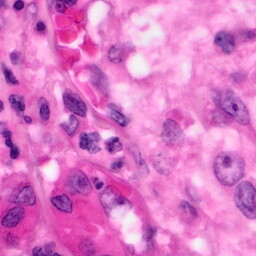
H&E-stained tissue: Pancreatic